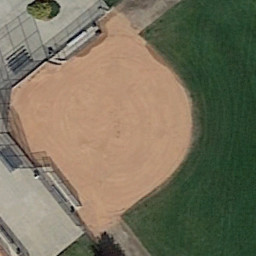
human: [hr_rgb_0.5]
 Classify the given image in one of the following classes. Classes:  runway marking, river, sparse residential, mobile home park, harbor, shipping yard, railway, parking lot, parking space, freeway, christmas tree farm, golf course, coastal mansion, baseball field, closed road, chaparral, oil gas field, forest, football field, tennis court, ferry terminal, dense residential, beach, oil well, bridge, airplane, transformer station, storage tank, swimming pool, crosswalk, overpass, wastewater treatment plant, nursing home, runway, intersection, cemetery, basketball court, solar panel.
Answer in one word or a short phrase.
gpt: baseball field